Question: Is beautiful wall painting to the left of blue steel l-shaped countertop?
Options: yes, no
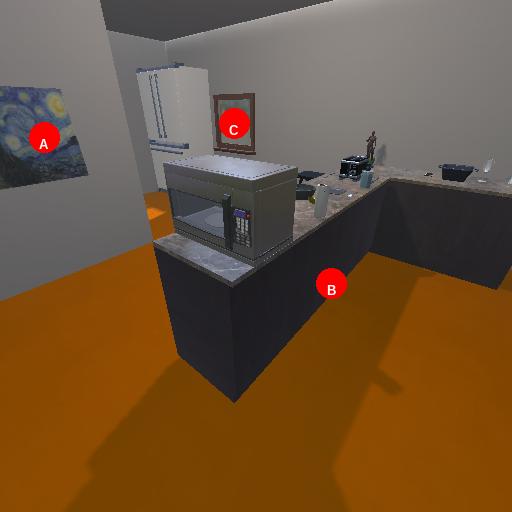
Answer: yes